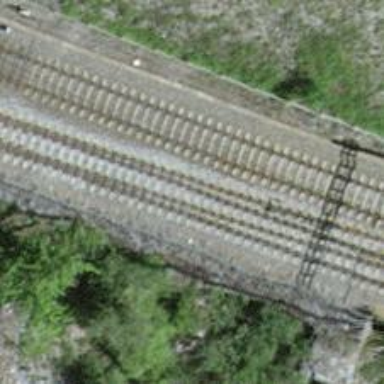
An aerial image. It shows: Single-track electrified railway with contact line.